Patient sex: M
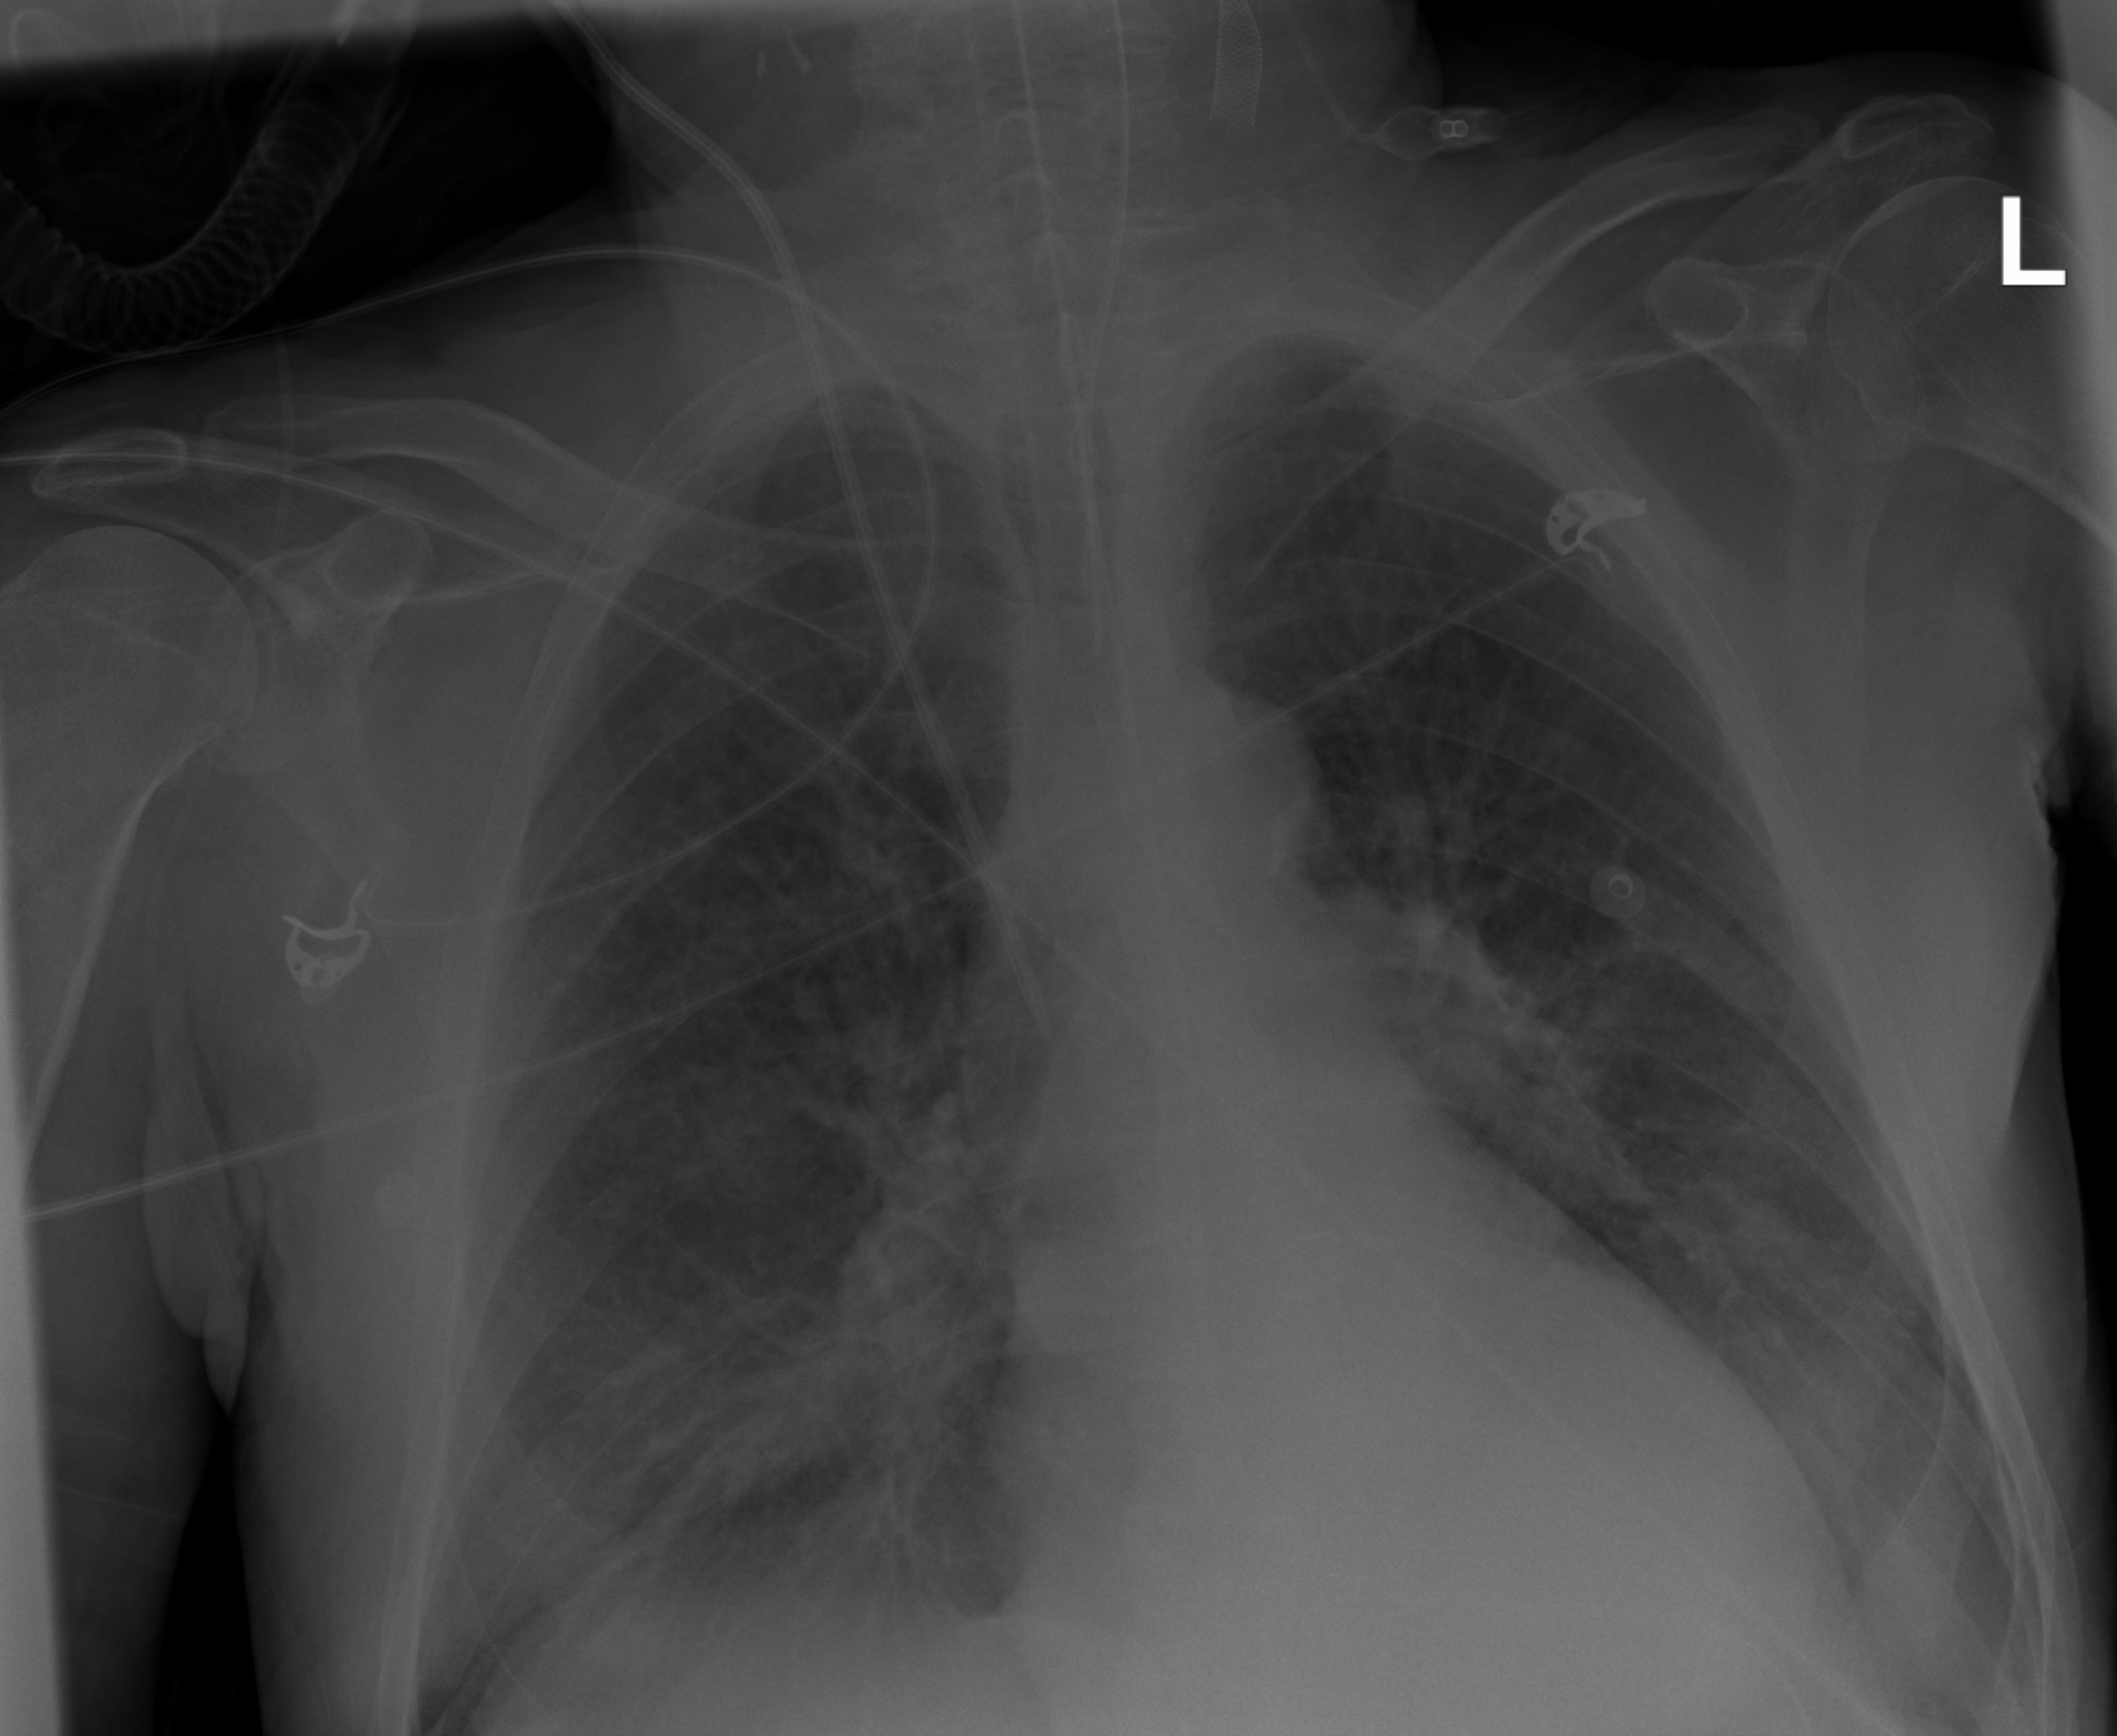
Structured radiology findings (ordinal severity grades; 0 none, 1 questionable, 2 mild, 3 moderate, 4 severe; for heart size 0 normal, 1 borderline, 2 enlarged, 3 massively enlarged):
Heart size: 0
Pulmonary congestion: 2
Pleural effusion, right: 2
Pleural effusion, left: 2
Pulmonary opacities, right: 0
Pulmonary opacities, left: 0
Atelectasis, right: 2
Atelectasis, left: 2